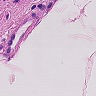
Metastatic tissue present: no